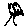
Label: tree